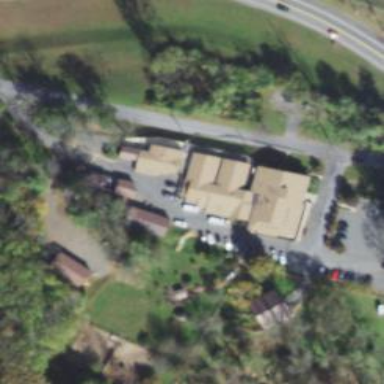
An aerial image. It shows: Veterinary facility.